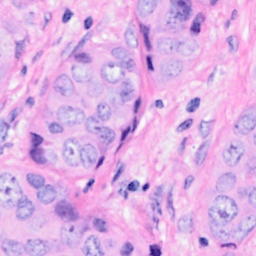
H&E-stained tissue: Breast